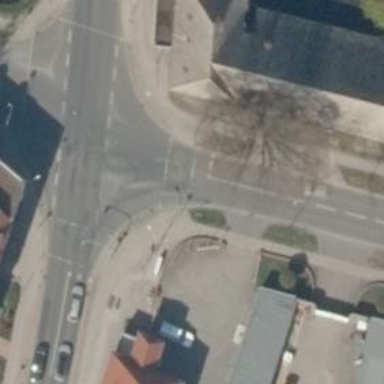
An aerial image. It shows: Crossing with traffic signals.